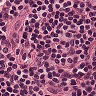
Metastatic tissue present: no